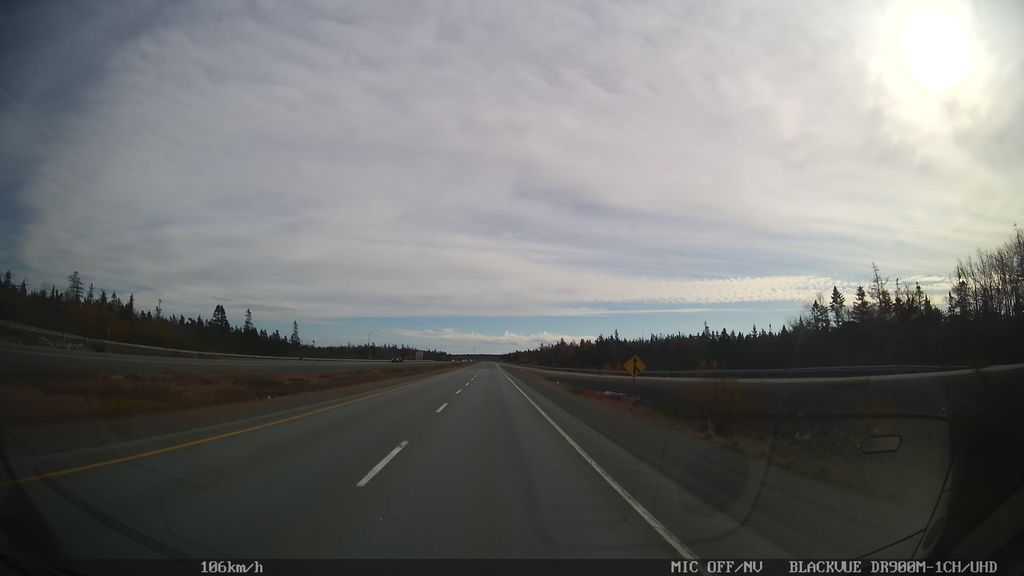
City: halifax